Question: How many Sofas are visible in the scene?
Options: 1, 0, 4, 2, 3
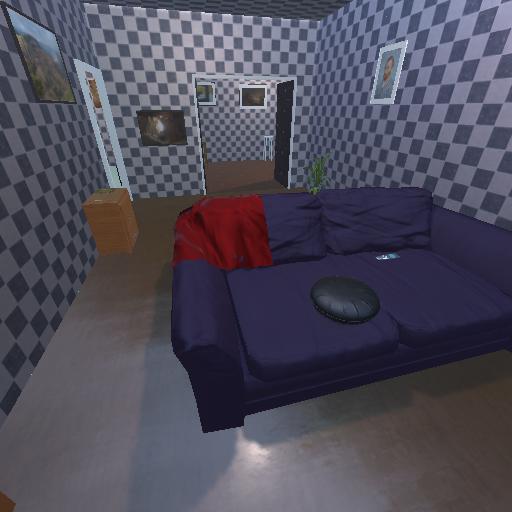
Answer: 1